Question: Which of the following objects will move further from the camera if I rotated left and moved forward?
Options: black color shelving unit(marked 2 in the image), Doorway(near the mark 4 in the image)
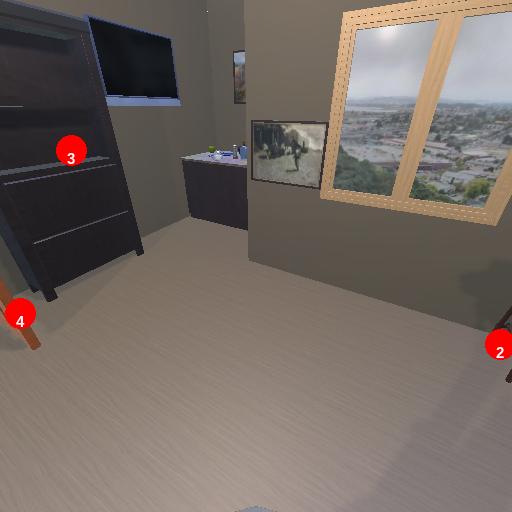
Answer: black color shelving unit(marked 2 in the image)